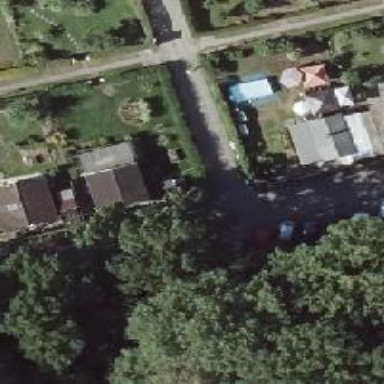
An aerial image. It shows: Living street.